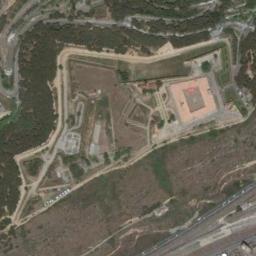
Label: palace